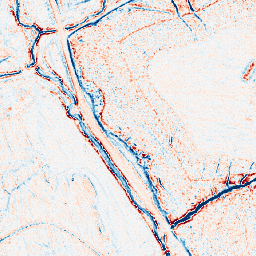
Category: edge_preserving
Decomposition family: anisotropic_diffusion
Decomposition parameters: iterations: 10
kappa: 50
gamma: 0.1
Upsampling method: area
Upsampling parameters: scale: 2
Upsampling scale: 2